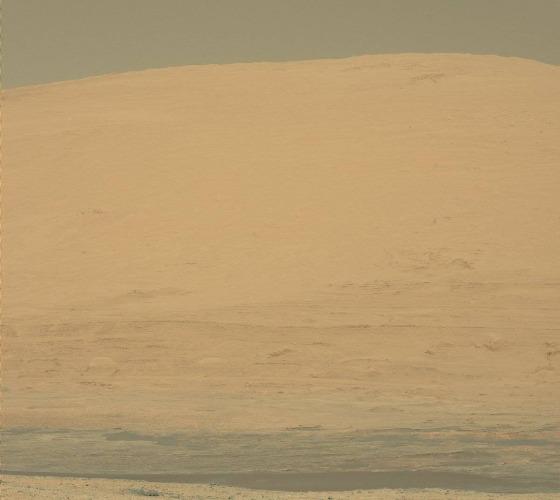
Terrain classes present: Gravel / Sand / Soil, Sky / Distant Mountains